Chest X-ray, PA view. Patient: 75 years old, sex F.
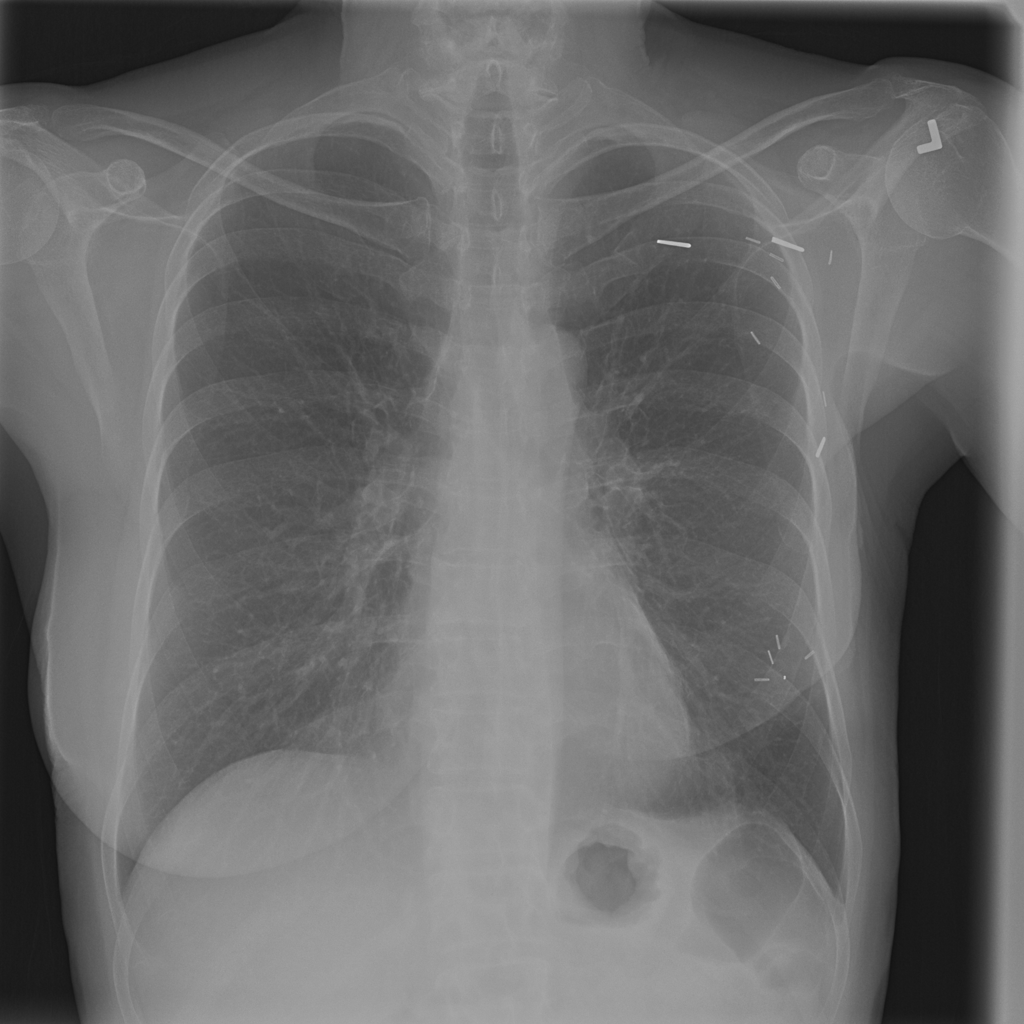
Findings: Infiltration